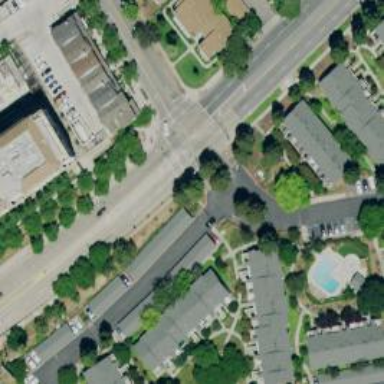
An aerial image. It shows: Primary highway with separate sidewalk.